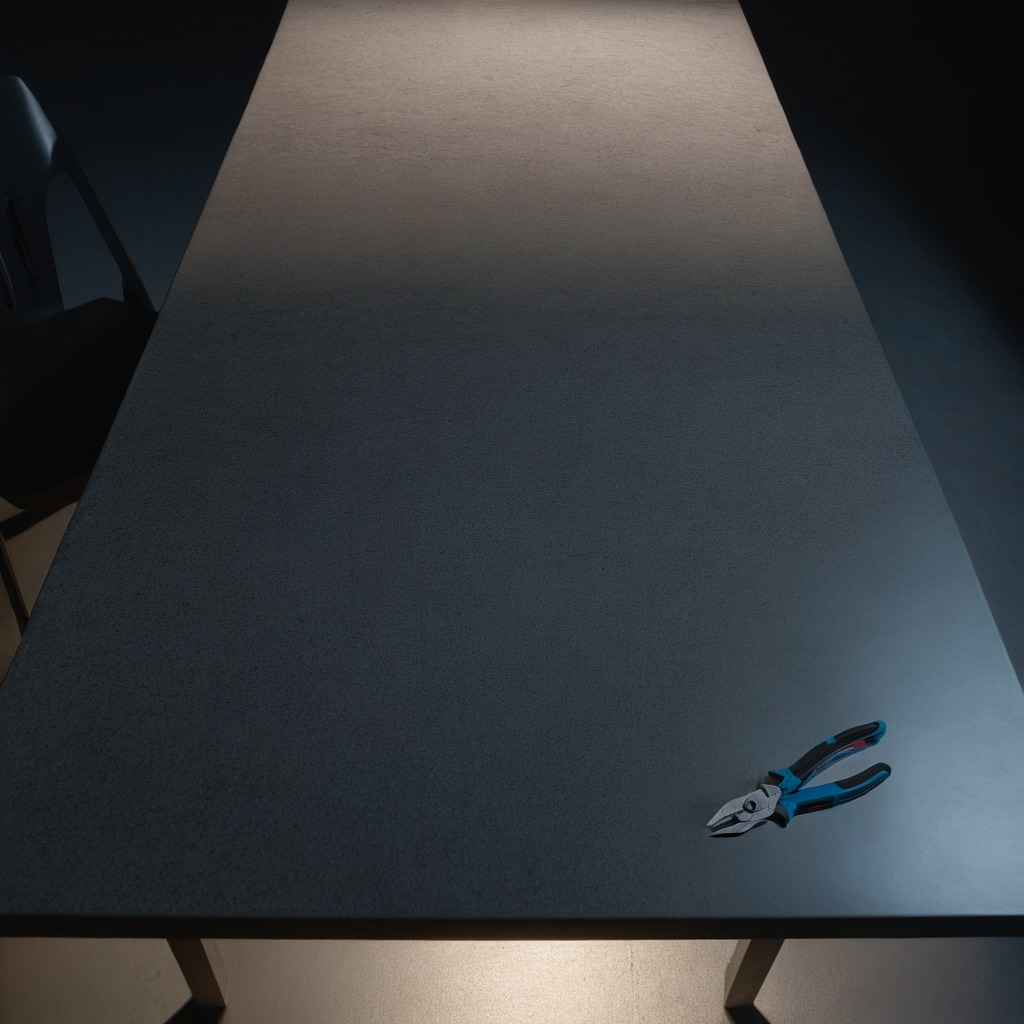
A plier is lying on a clean granite table inside a workshop at night dim ambient light soft shadows worn but